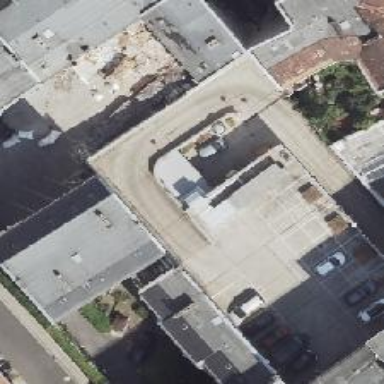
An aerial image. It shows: Concrete rooftop parking lot with building part.